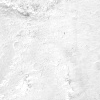
Atmospheric dust classification: not_dusty